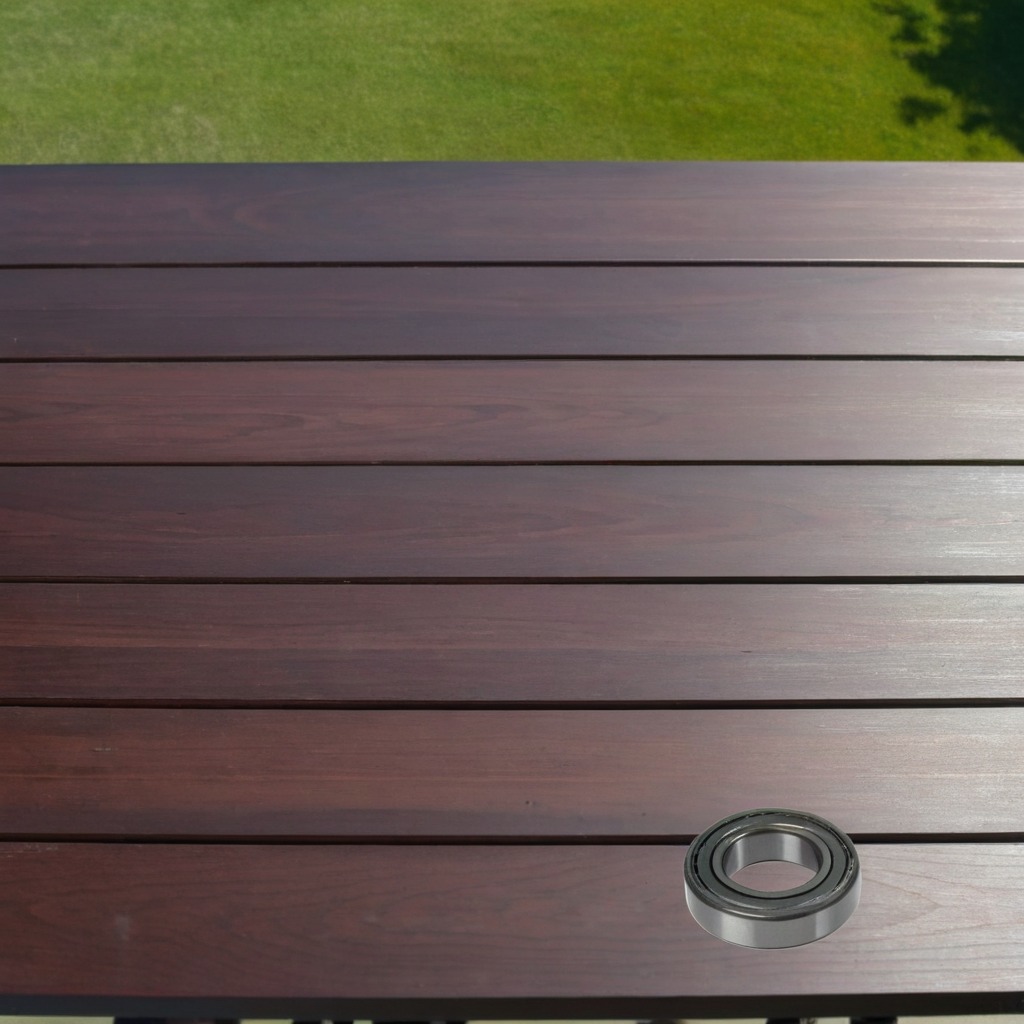
A metal ball bearing is lying on an isolated clean organized dark wood workbench in an outdoor DIY or construction setup afternoon light completely empty.